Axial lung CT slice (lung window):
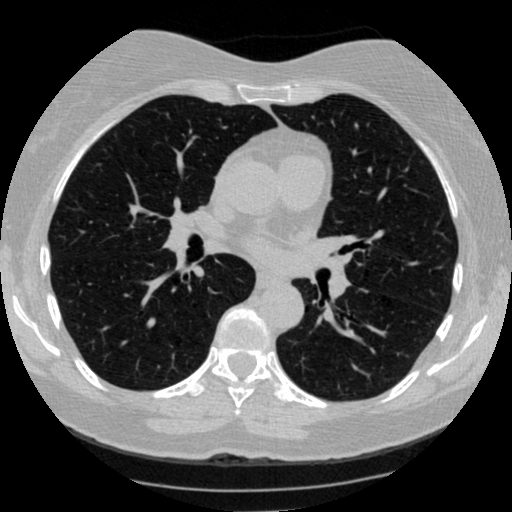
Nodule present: no